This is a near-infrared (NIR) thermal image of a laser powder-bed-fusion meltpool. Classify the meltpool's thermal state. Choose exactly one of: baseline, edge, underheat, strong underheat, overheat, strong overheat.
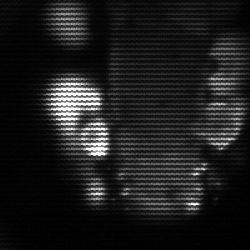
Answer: strong underheat